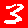
Digit: 3